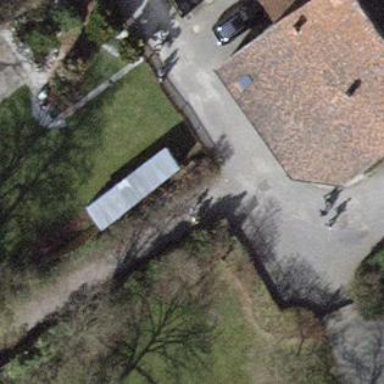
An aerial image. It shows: Terrace building.